Field crop: tomato
Growth stage: 1
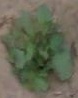
Species: solanum